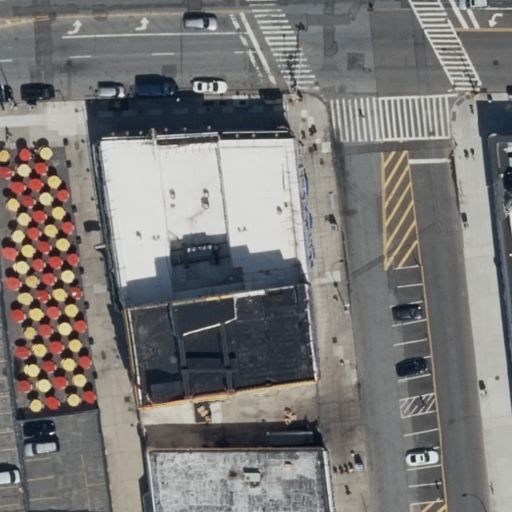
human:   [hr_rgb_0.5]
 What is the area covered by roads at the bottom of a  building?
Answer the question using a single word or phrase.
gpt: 0m2

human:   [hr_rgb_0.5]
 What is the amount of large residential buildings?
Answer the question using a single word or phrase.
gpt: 2

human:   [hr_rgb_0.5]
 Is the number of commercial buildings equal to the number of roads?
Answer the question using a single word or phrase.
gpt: no

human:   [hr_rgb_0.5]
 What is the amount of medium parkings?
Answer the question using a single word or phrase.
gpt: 0

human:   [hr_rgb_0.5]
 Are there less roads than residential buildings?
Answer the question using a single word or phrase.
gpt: no

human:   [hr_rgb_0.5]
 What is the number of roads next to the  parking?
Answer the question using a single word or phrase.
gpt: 6

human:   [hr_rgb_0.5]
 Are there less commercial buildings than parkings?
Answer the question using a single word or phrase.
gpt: yes

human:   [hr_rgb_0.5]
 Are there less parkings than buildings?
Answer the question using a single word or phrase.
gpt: yes

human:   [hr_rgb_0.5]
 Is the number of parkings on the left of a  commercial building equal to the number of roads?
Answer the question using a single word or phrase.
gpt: no

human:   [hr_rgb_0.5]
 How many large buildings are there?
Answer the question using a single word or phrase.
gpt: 2

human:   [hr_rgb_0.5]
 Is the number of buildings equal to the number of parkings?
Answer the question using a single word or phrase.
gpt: no

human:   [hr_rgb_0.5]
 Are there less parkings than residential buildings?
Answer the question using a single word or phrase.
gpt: yes

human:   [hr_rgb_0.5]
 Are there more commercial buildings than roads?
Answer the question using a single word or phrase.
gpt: no

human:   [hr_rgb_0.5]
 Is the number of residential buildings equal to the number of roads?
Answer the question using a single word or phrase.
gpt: no

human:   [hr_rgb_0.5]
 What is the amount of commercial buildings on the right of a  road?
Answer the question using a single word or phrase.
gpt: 0

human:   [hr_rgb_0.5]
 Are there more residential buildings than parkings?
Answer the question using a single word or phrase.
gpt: yes

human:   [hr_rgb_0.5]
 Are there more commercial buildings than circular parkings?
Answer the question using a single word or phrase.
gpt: no

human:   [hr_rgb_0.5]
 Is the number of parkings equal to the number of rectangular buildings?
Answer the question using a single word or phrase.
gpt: no

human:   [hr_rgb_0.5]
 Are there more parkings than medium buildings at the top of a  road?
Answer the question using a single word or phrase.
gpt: yes

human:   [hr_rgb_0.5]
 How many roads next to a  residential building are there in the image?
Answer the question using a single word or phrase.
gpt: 6

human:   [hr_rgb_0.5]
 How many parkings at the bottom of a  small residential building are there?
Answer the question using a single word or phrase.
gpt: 1

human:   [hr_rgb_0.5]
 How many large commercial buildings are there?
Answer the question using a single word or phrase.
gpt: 0

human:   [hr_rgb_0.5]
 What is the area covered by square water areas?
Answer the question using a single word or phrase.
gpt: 0m2

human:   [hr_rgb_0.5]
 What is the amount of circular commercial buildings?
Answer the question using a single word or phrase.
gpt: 0

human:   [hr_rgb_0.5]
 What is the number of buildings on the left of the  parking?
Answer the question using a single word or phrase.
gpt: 0

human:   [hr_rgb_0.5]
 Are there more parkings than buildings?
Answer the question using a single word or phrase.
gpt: no

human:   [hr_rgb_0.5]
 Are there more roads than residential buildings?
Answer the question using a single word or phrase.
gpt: yes

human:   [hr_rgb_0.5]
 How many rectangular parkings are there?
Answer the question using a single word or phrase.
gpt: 1

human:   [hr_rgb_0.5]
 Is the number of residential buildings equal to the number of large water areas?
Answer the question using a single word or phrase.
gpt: no

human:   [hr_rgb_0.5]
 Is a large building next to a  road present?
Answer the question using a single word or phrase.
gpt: yes

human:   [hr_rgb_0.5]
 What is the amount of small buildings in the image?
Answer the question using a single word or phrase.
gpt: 2

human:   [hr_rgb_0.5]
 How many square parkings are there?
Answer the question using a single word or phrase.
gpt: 0

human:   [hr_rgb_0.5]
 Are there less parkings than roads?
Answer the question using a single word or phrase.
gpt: yes

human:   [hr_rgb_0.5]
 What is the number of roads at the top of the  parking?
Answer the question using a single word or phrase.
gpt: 6

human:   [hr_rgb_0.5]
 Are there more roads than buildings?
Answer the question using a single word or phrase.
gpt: yes

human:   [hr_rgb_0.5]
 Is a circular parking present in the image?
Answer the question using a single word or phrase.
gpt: no